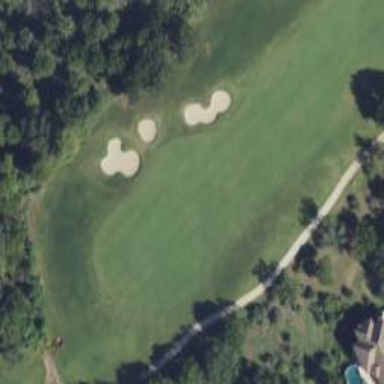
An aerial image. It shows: Golf hole.